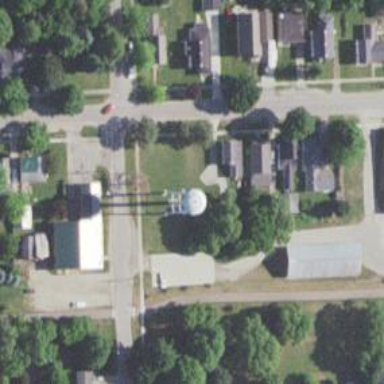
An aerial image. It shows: Water tower that is man-made.